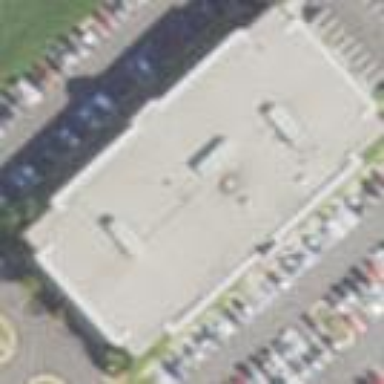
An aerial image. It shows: Office building.